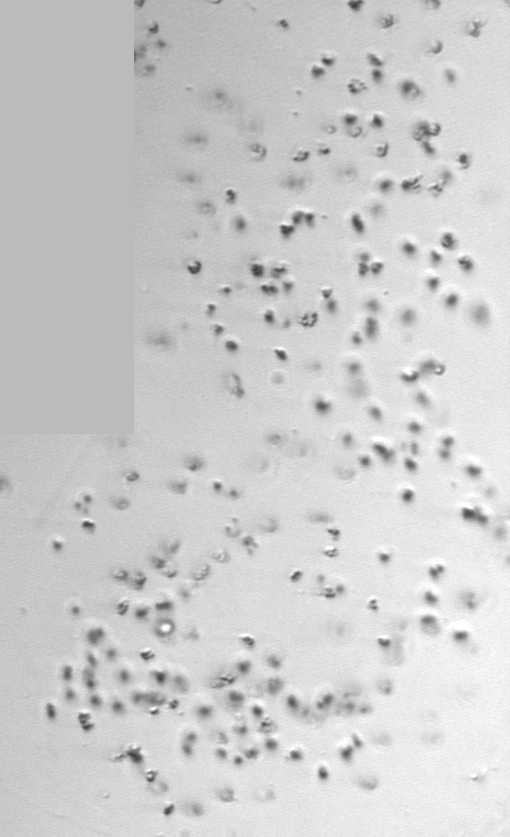
Label: Phaeocystis